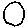
Label: circle